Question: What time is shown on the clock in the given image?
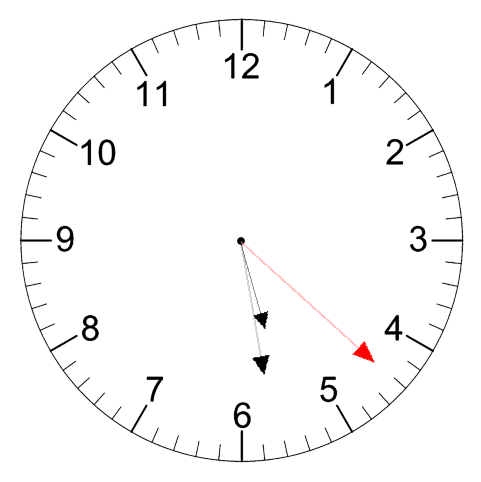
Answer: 05:28:22